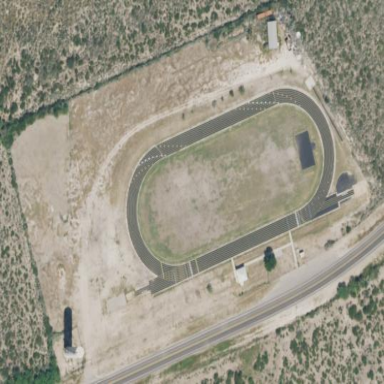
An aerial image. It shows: Racing track.